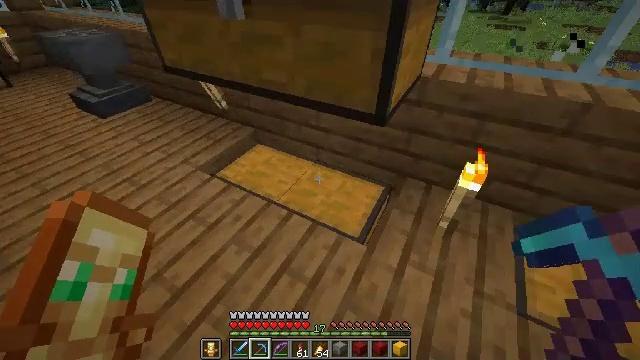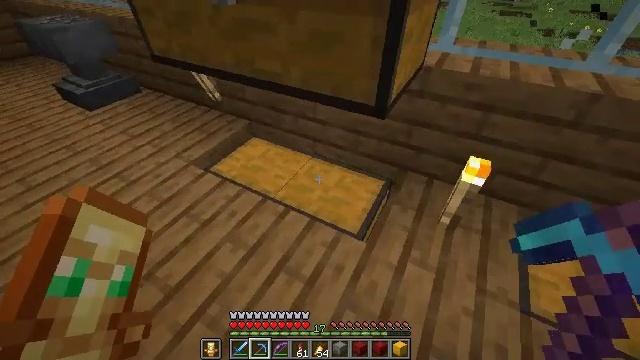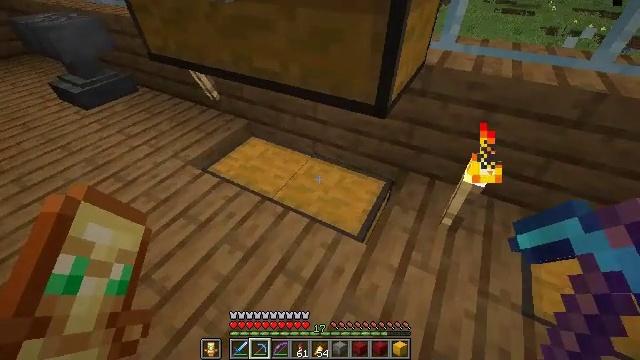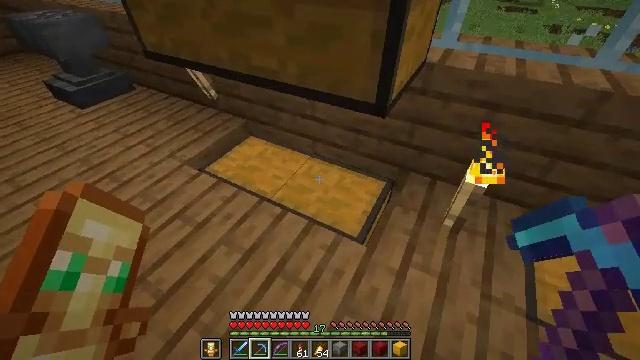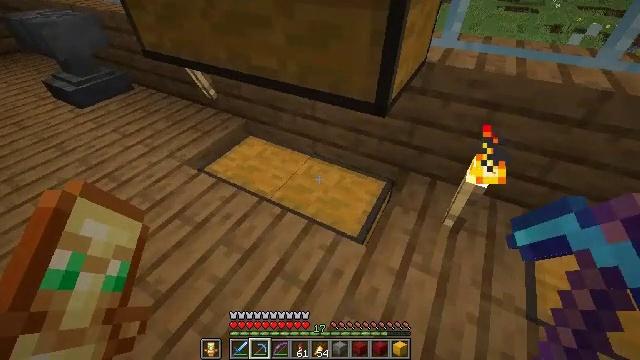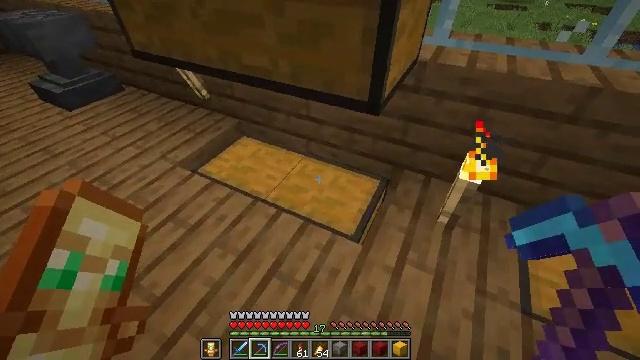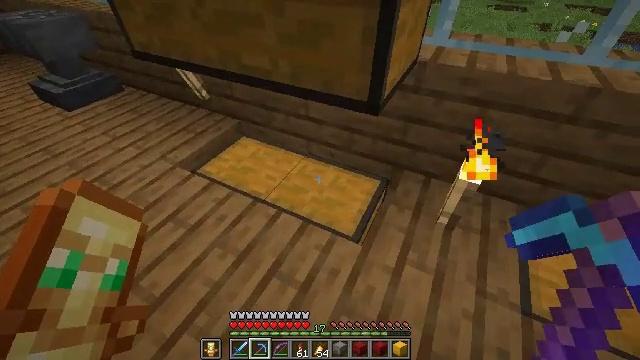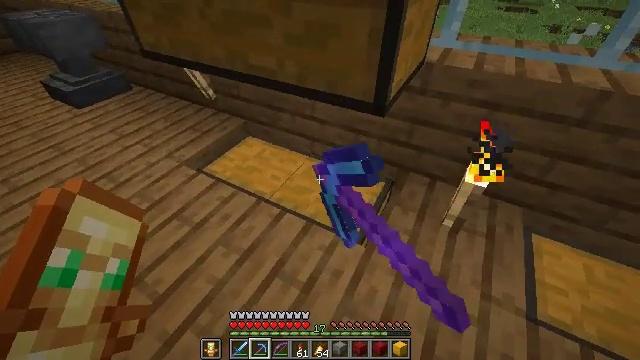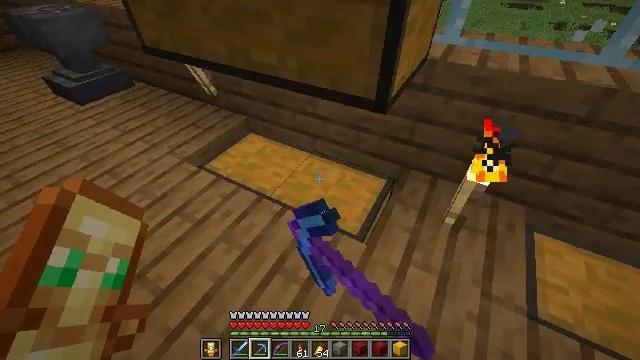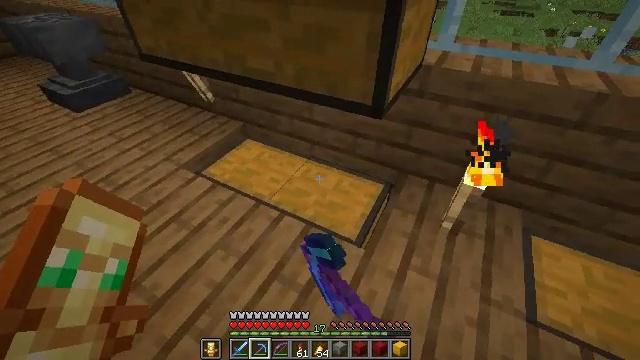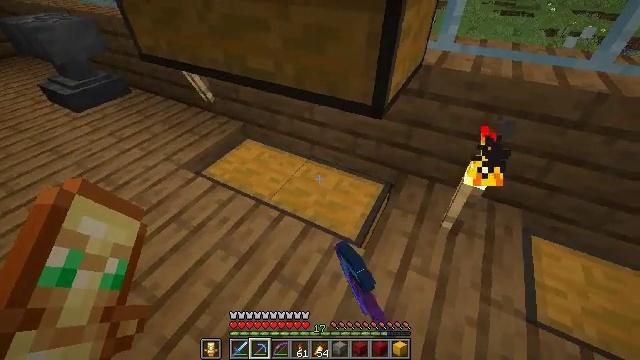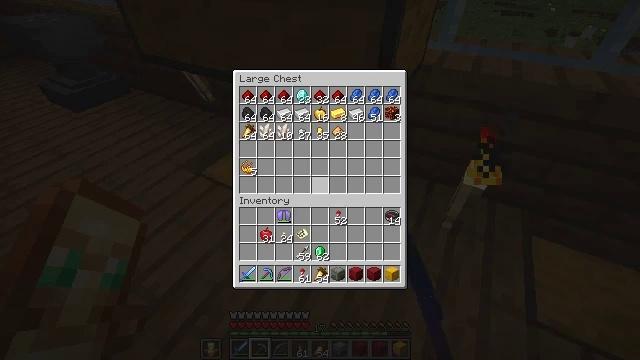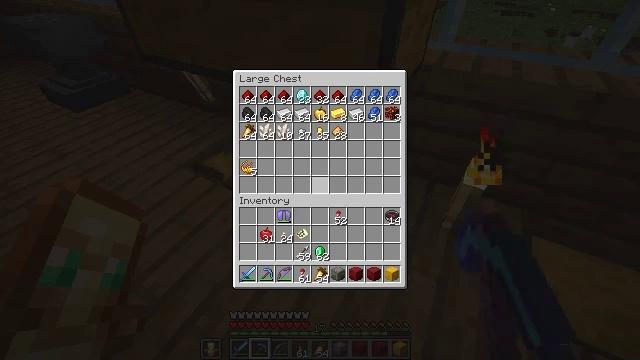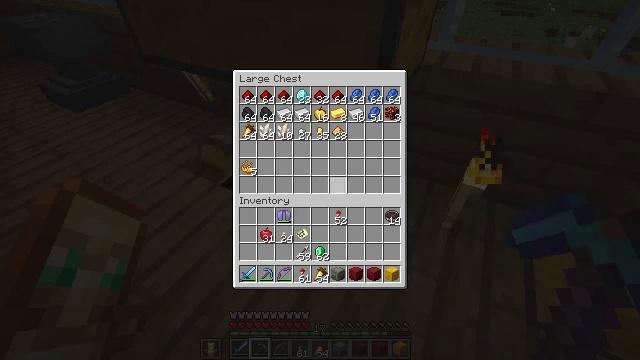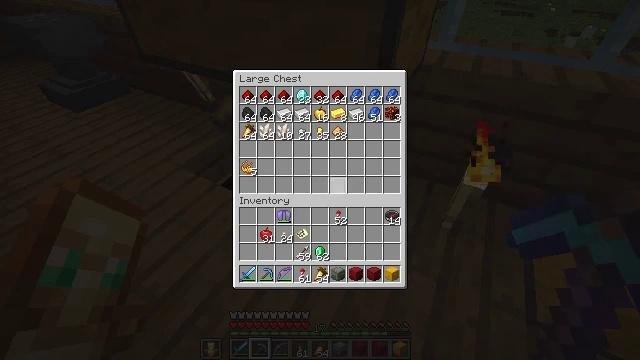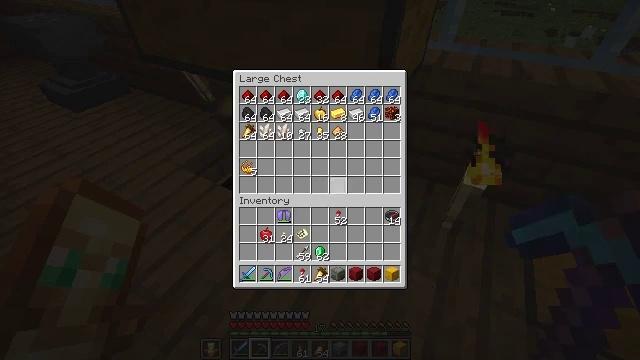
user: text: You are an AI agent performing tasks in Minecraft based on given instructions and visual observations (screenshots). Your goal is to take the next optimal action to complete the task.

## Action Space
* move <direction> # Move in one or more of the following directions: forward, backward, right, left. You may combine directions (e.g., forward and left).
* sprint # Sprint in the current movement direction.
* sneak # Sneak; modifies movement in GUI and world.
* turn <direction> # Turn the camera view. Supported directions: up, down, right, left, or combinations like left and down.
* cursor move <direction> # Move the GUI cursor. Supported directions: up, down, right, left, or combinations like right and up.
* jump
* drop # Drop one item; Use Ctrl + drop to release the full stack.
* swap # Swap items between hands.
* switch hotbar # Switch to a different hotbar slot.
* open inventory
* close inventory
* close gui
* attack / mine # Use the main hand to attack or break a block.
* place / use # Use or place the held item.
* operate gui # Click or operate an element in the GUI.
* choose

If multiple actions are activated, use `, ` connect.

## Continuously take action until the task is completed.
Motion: motion action
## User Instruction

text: Craft a cartography table with the required materials.
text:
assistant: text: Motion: turn down
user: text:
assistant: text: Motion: no_op
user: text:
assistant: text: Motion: no_op
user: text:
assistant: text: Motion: no_op
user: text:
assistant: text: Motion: turn right
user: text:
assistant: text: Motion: use / place
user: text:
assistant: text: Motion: turn left, use / place
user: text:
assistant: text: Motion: use / place
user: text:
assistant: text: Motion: turn up
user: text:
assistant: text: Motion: no_op
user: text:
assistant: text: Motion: open gui
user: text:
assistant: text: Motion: no_op
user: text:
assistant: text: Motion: no_op
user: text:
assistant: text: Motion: no_op
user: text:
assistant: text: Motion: no_op
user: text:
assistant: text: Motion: cursor move down
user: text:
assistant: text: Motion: sneak, cursor move right and down
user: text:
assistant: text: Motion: sneak, cursor move right and down
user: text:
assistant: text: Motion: sneak, cursor move right and down
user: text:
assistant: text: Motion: sneak, cursor move down
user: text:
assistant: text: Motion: sneak
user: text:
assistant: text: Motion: sneak
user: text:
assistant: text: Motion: sneak
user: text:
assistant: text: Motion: sneak
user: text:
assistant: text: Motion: sneak
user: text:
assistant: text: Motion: sneak
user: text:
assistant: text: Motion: sneak
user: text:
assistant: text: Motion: sneak
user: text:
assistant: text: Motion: sneak
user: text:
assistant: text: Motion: sneak